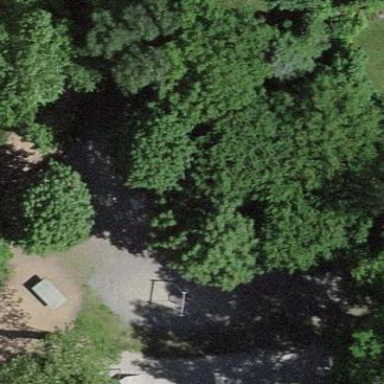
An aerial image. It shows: Playground area for leisure activities on the land.